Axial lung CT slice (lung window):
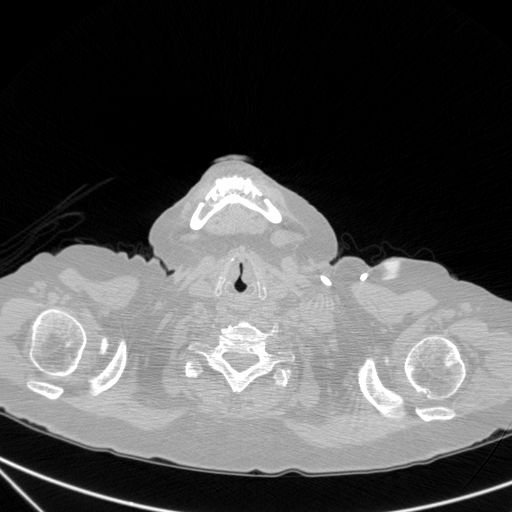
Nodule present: no